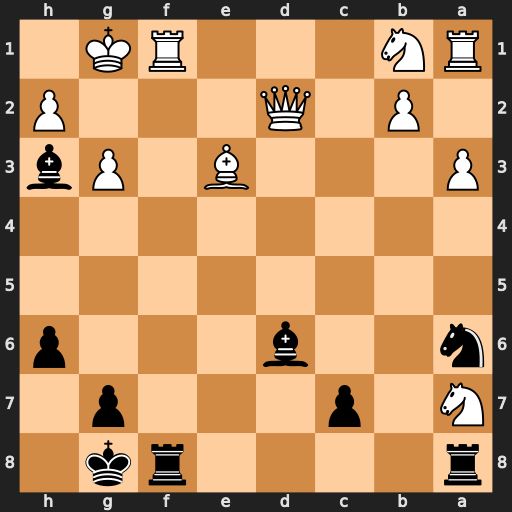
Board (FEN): r4rk1/N1p3p1/n2b3p/8/8/P3B1Pb/1P1Q3P/RN3RK1
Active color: b
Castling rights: -
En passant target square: -
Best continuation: Rxf1#